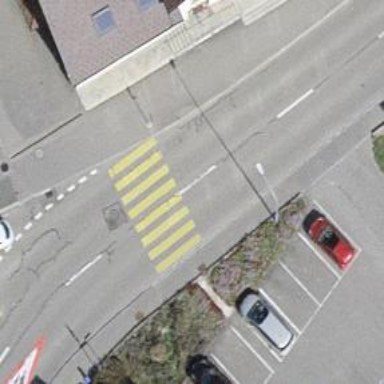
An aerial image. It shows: Uncontrolled zebra crossing on the road.